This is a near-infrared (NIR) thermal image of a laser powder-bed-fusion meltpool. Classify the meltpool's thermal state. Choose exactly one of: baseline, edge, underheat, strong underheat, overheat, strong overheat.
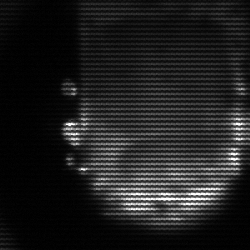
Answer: baseline